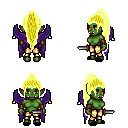
a pixel art fantasy rpg character, female body template, orc, green skin, purple wings, gold greaves, gold extra-long topknot hairstyle, cloth bracers, black slippers, dagger, four views (front, back, left, right), 2x2 character sprite sheet, small pixel art, hard edges, no anti-aliasing